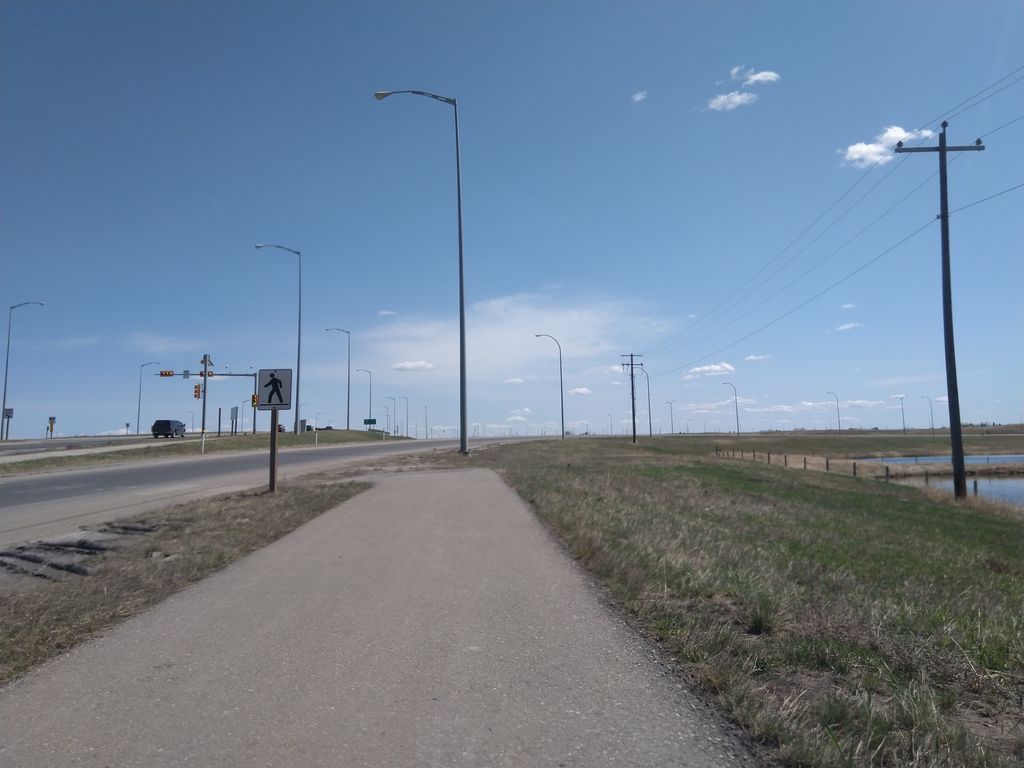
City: calgary